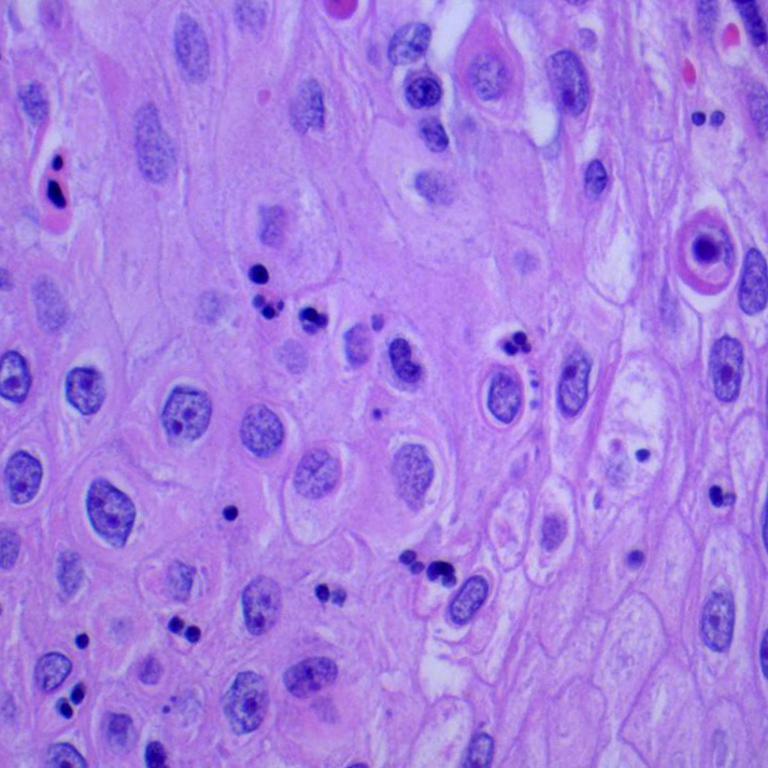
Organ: lung
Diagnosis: squamous carcinomas